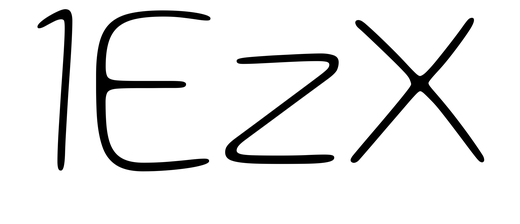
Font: Gluten_Thin